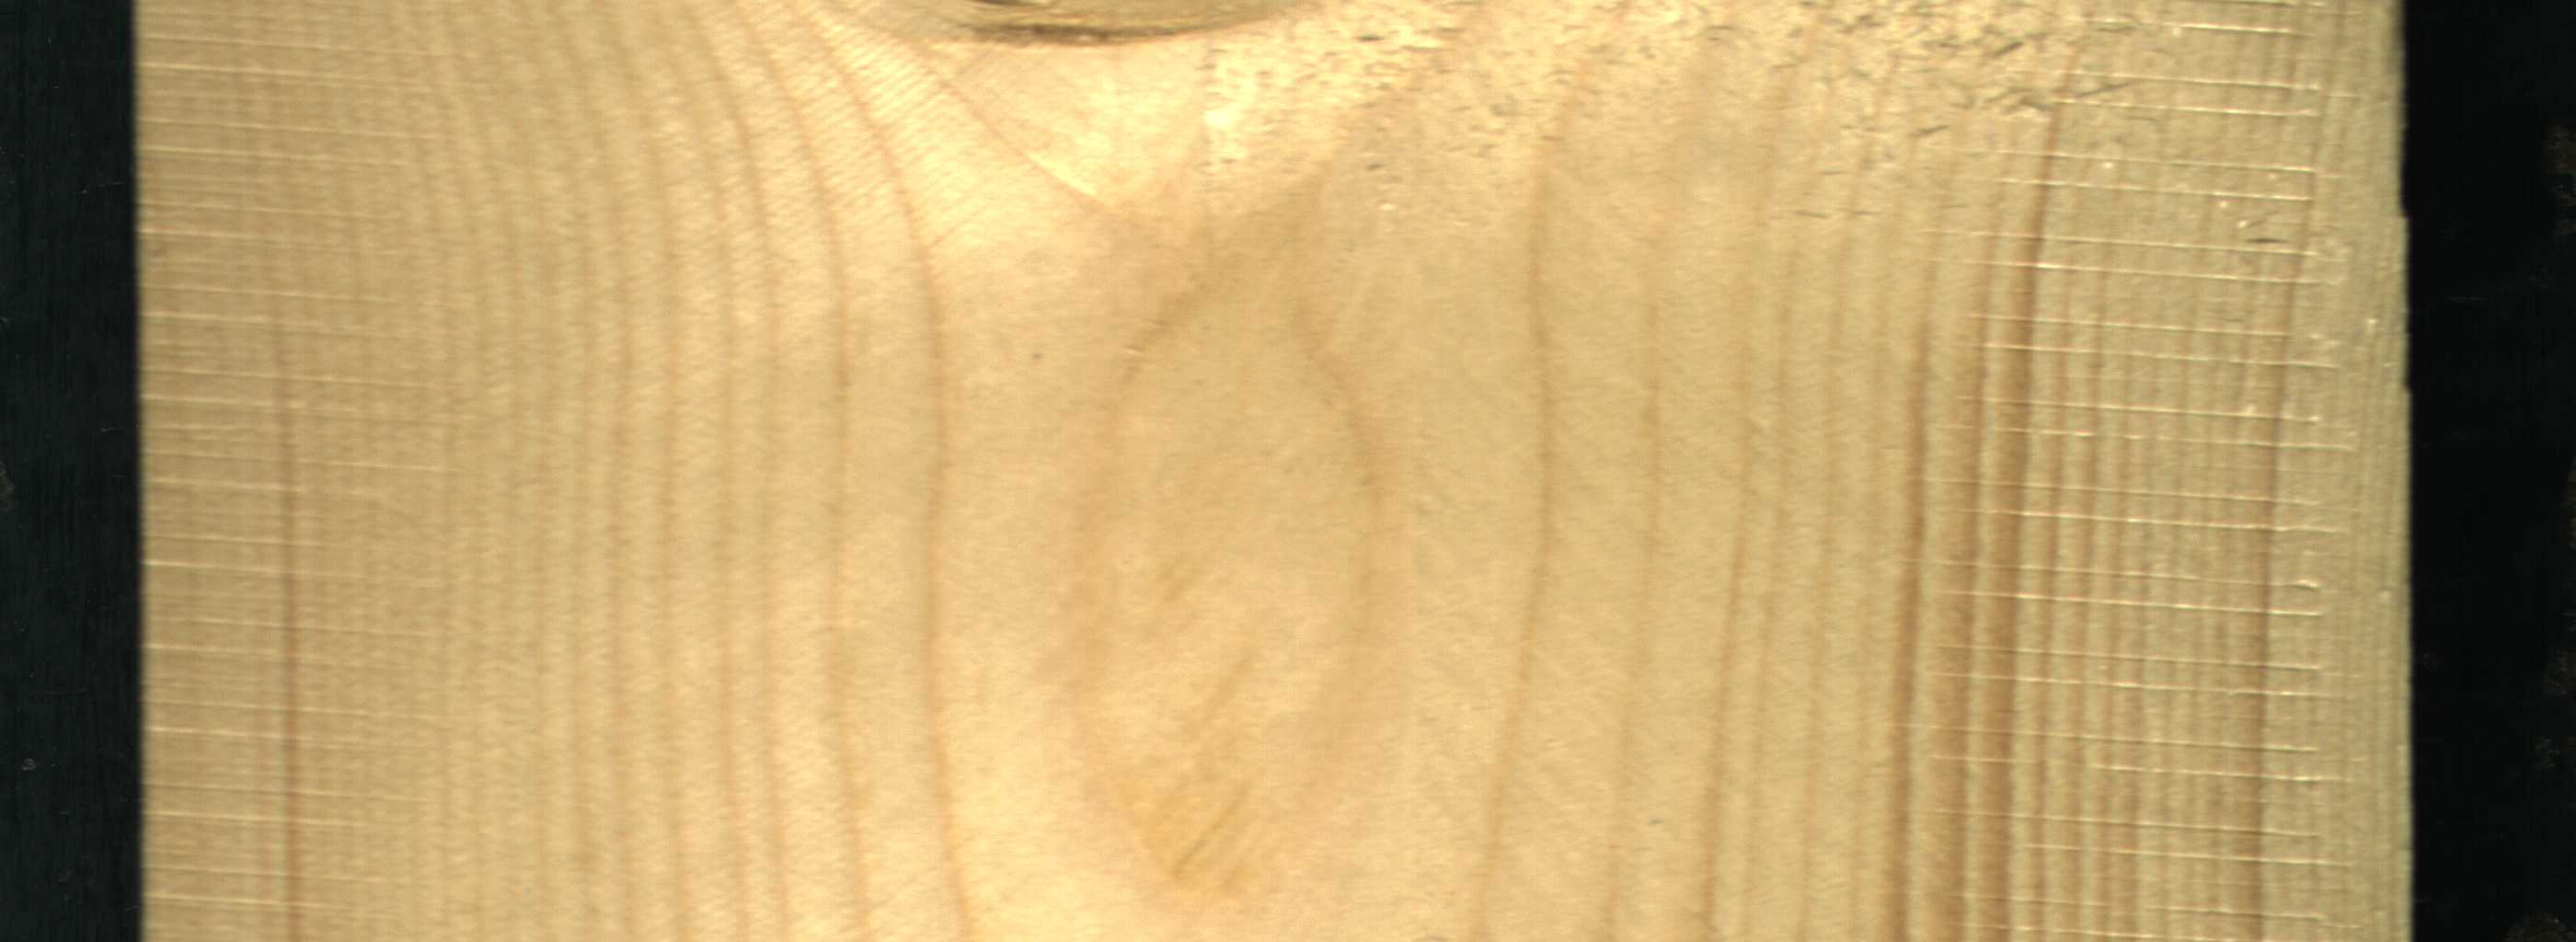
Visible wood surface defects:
Live_Knot